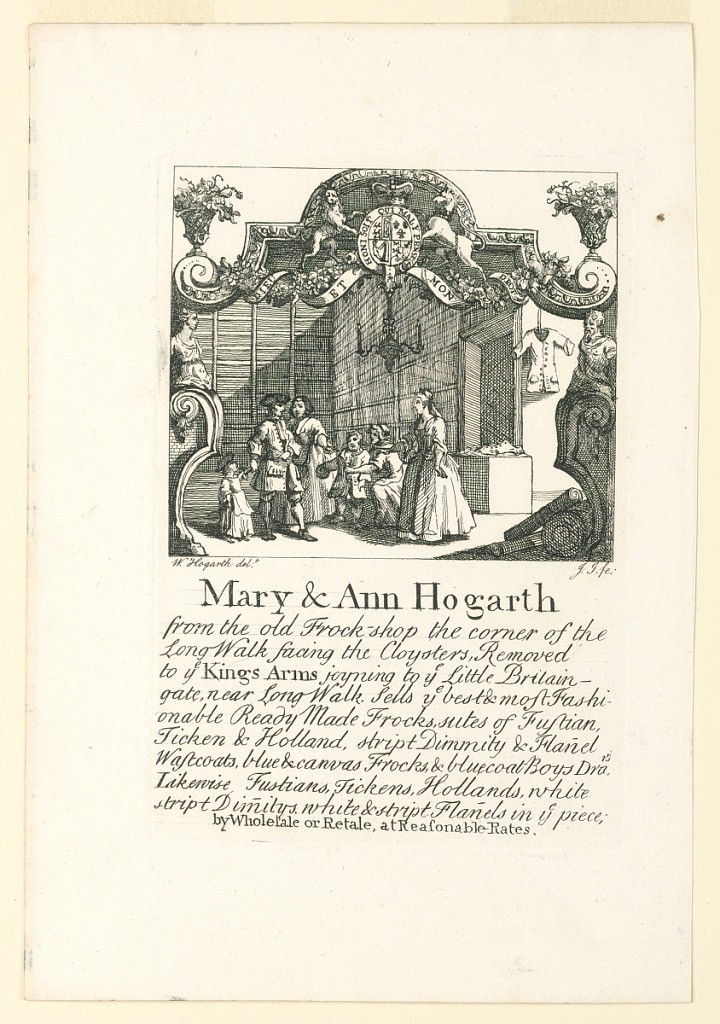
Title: Mary and Ann Hogarth's Shop Card
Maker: Jane Ireland, British
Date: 1720-1794
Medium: Etching on paper
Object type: Print
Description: The upper part of the card depicts an interior of a dress-shop. One man, three women, and two children in foreground. Surrounded by a cartouche frame.